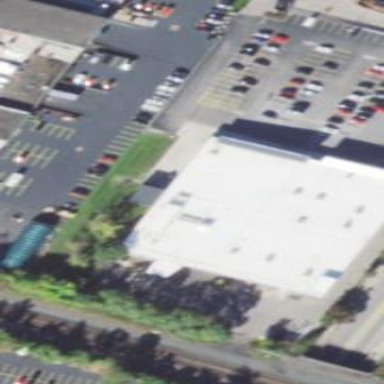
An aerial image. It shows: Retail building housing supermarket.